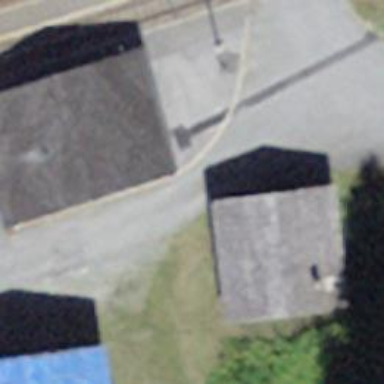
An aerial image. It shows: Train station building.